Question: My problem is similar to <URL>, but I need a way to get the coordinates of the right side of the selection with Javascript in Firefox. I made a small example to show what I mean:

The code I got from the other post is the following:
'''
var range = window.getSelection().getRangeAt(0);
var dummy = document.createElement("span");
range.insertNode(dummy);
var box = document.getBoxObjectFor(dummy);
var x = box.x, y = box.y;
dummy.parentNode.removeChild(dummy);
'''
This gives me the coordinates of the beginning of the selection. Is there any way to retrieve the coordinates of the end of the selection?
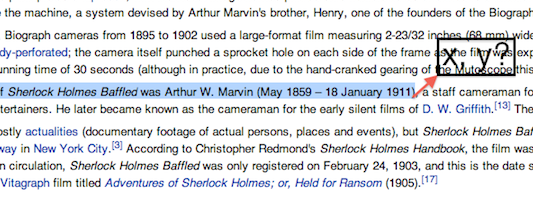
Answer: Yes. That bit's quite simple: you just need to call 'collapse(false)' on the Range obtained from the selection. Be aware that 'document.getBoxObjectFor()' has now been removed from Mozilla, so you need the dummy element's <URL> method instead:
'''
var range = window.getSelection().getRangeAt(0);
range.collapse(false);
var dummy = document.createElement("span");
range.insertNode(dummy);
var rect = dummy.getBoundingClientRect();
var x = rect.left, y = rect.top;
dummy.parentNode.removeChild(dummy);
'''